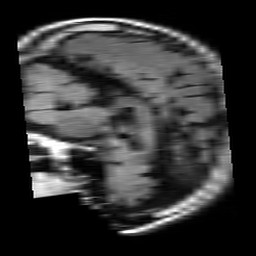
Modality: FLAIR
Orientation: sagittal
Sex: male
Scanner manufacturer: philips
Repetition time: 11 s
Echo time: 0.125 s